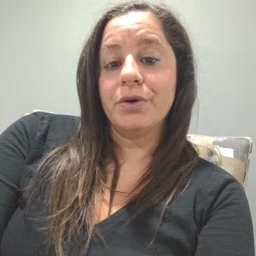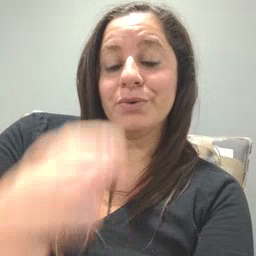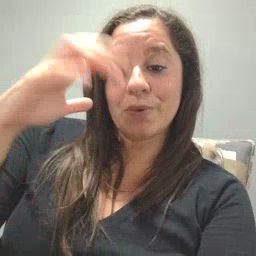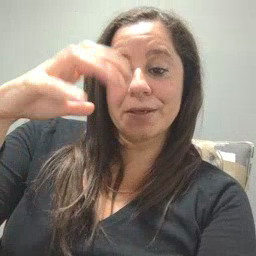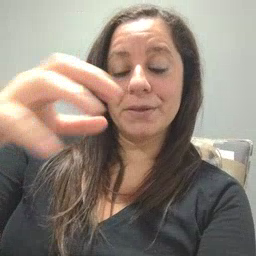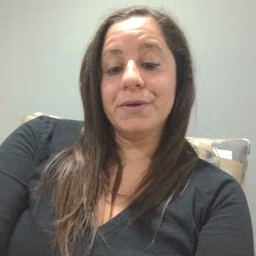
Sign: rain